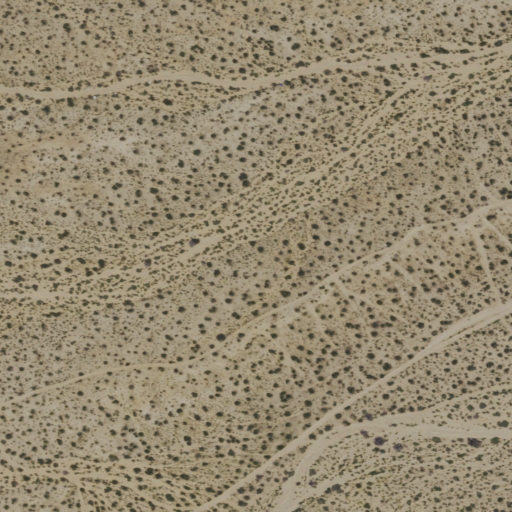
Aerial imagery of valley in California named Homestead Valley containing shrub and open development